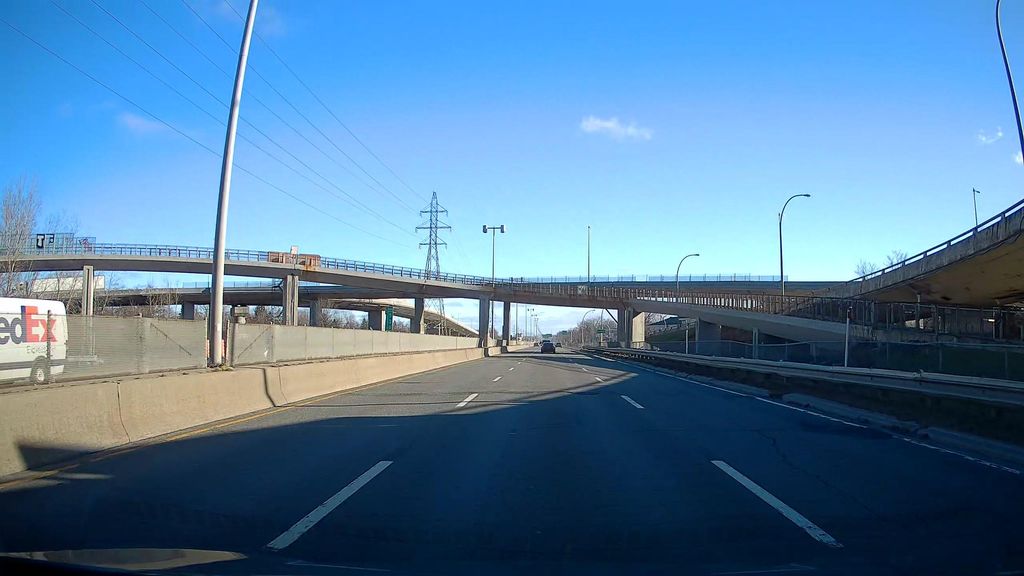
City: montreal